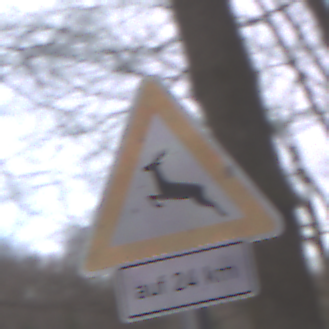
Verkehrszeichen: WildwechselRechts
Zusatzzeichen unten: LaengeEinerStrecke6
Umgebung: Outdoor, Nature
Tageszeit: MorningAfternoon
Wetter: Overcast
Licht: Natural
Jahreszeit: Autumn
Kontrast: LowContrast